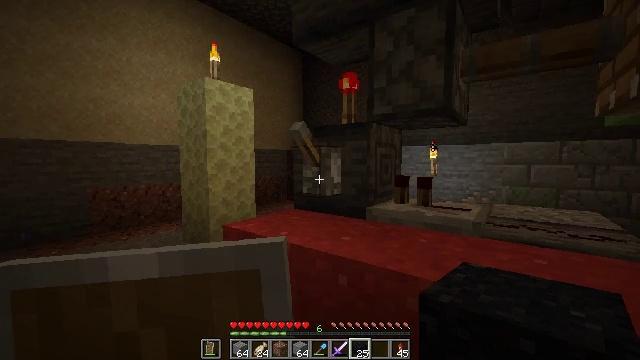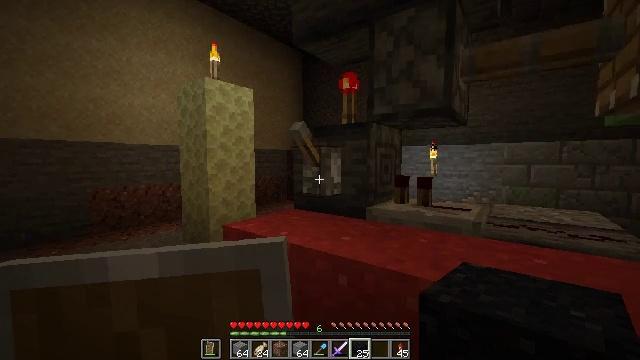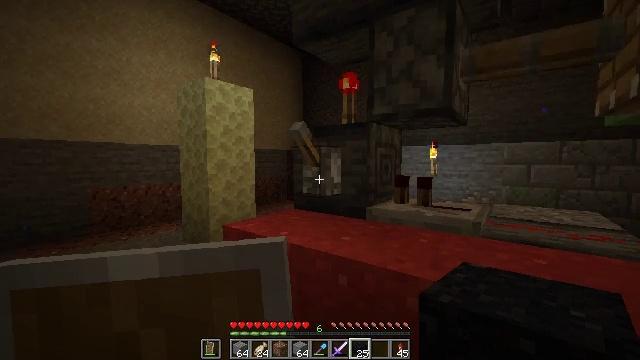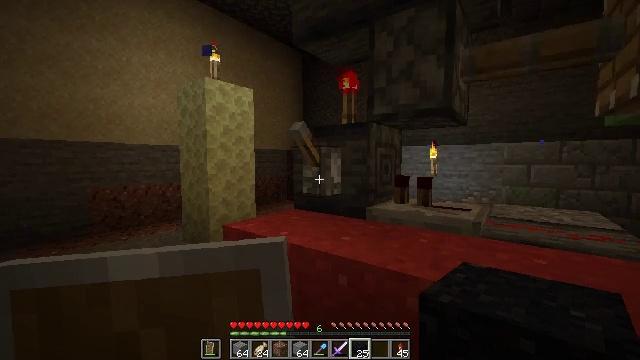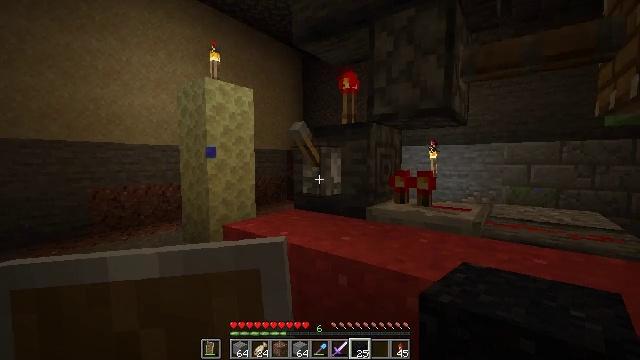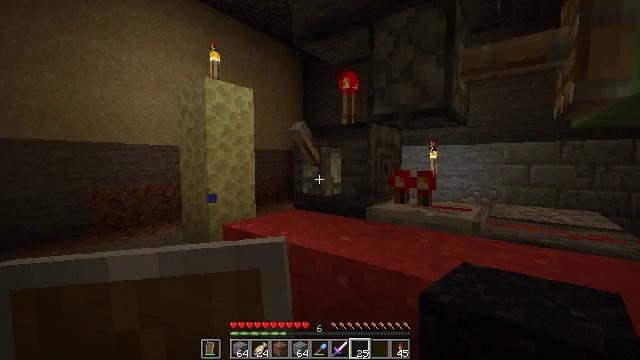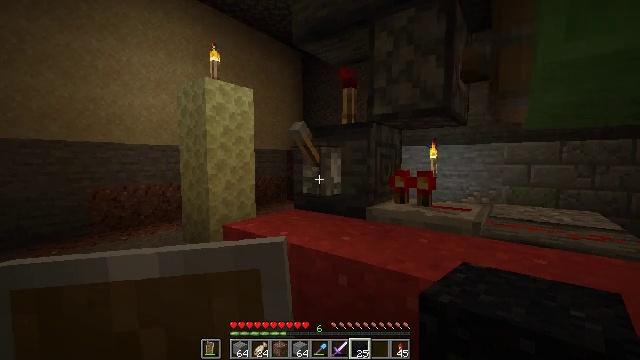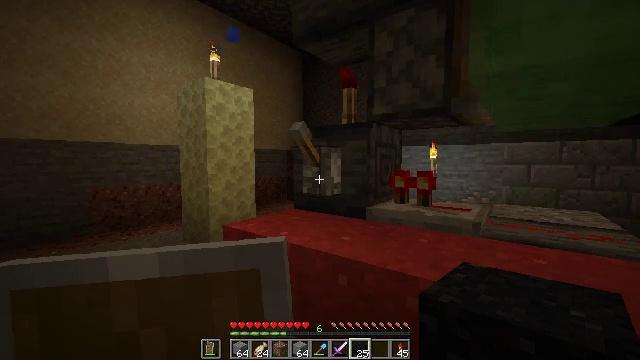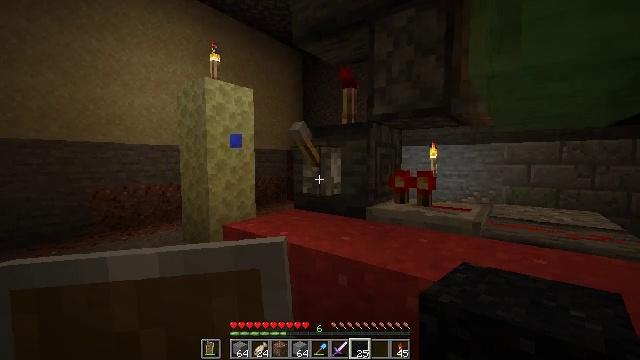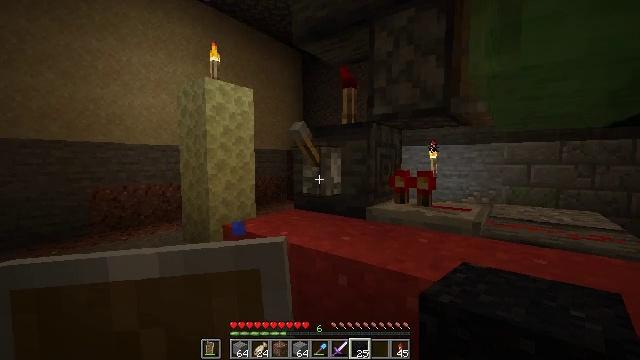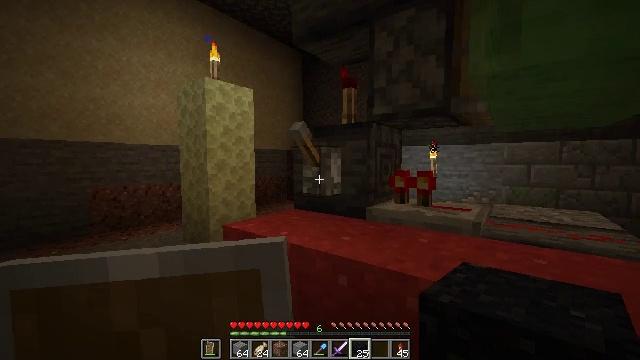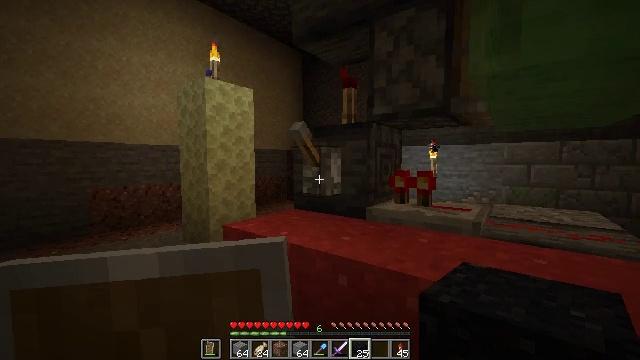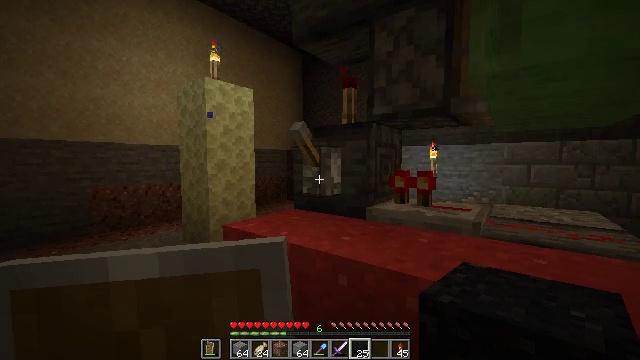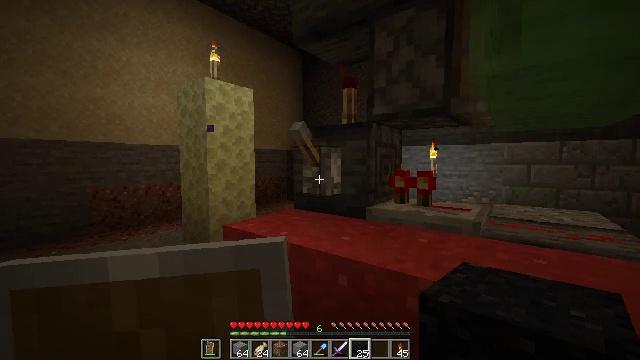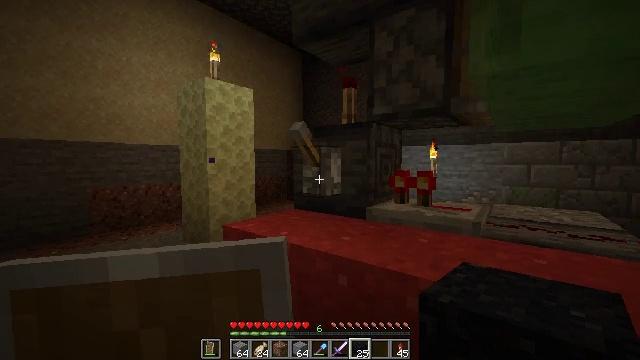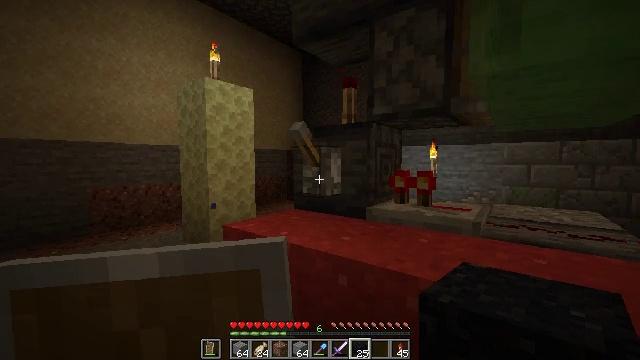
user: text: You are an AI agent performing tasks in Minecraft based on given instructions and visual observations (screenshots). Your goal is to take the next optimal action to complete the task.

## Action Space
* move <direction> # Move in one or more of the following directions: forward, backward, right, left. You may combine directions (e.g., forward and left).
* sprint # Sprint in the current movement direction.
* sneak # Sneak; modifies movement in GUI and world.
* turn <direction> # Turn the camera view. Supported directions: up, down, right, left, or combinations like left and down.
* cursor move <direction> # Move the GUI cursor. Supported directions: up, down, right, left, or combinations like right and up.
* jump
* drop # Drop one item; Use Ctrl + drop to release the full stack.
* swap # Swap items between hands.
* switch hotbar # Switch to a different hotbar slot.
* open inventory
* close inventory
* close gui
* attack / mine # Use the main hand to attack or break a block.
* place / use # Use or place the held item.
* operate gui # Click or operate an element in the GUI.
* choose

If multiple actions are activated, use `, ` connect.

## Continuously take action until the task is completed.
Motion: motion action
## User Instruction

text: Mine block black concrete powder.
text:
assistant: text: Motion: no_op
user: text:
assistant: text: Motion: no_op
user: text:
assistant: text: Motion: no_op
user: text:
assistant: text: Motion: no_op
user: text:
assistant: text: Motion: no_op
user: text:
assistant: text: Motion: no_op
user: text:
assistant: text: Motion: no_op
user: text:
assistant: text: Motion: no_op
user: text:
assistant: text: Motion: no_op
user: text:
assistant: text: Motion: no_op
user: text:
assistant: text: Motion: no_op
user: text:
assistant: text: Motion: no_op
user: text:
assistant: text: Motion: no_op
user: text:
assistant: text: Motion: no_op
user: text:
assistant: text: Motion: no_op
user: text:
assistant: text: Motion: no_op
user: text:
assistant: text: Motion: no_op
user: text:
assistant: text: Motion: no_op
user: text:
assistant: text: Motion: no_op
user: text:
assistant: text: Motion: no_op
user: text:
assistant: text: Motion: no_op
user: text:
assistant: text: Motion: no_op
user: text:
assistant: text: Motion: no_op
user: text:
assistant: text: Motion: no_op
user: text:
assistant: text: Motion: no_op
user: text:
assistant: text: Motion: no_op
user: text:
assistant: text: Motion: no_op
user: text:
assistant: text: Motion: no_op
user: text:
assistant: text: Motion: no_op
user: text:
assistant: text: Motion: no_op